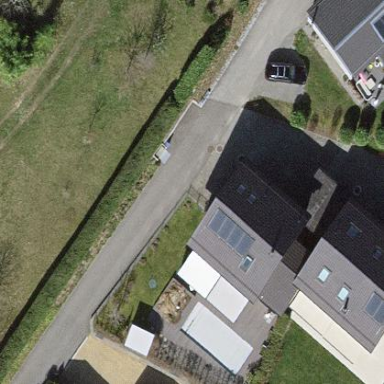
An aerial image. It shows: Simple and straightforward house.